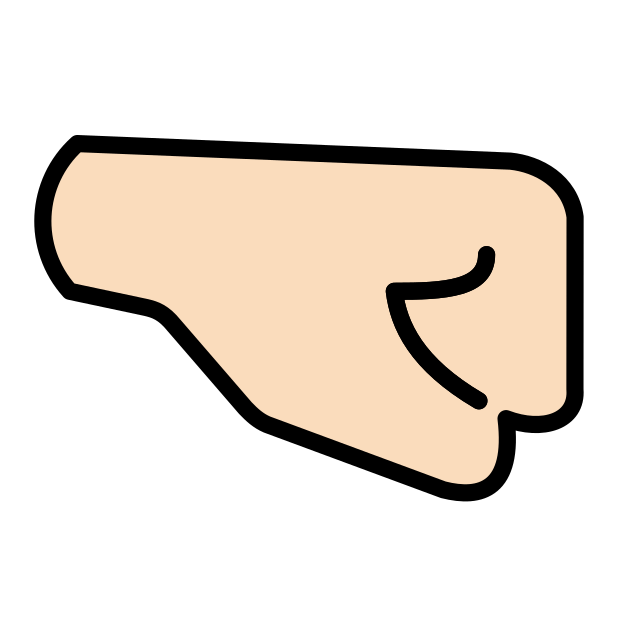
right-facing fist: light skin tone